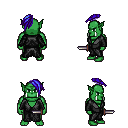
a pixel art fantasy rpg character, male body template, orc, green skin, gray robe, magenta pants, blue long mohawk hairstyle, dagger, four views (front, back, left, right), 2x2 character sprite sheet, small pixel art, hard edges, no anti-aliasing